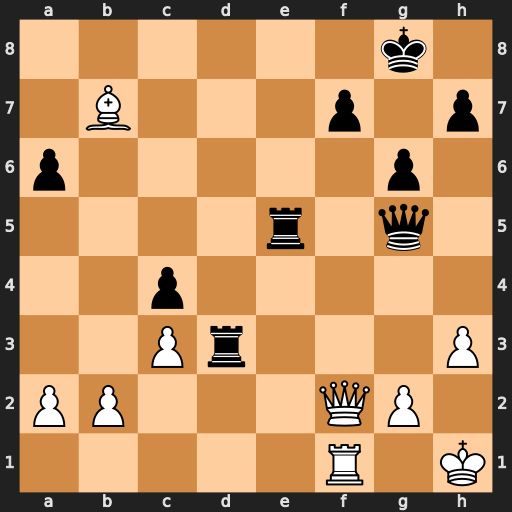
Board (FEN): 6k1/1B3p1p/p5p1/4r1q1/2p5/2Pr3P/PP3QP1/5R1K
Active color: w
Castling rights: -
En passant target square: -
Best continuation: Qxf7+ Kh8 Qf8#